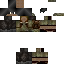
A female human skin with dark skin, wearing brown long hair dressed in a blue hoodie and black pants, featuring a closed mouth.